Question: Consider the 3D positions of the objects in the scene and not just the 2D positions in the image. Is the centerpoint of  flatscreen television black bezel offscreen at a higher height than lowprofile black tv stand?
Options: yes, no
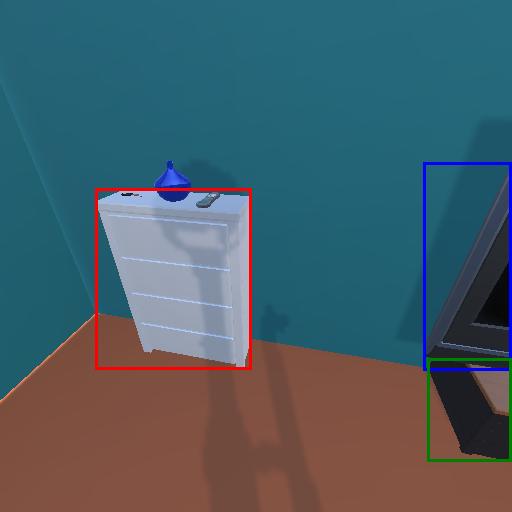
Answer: yes